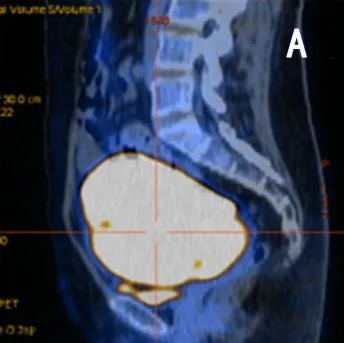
Imaging and pathological findings of the patient. (A, B) PET-CT: the uterus is enlarged, measuring -12.6 x 11.7 cm, with diffuse increased FDG metabolism, consistent with malignant changes.
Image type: radiology (pet)